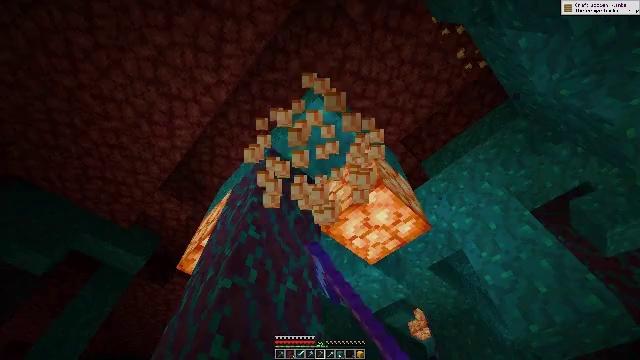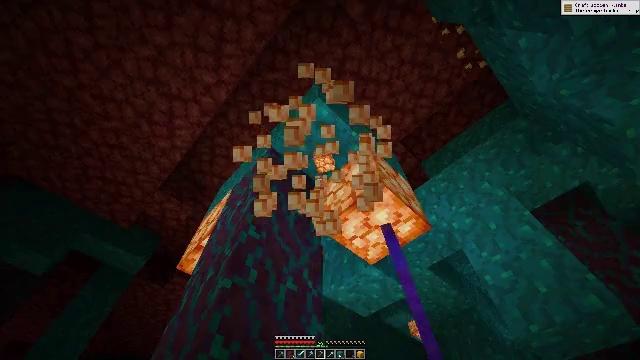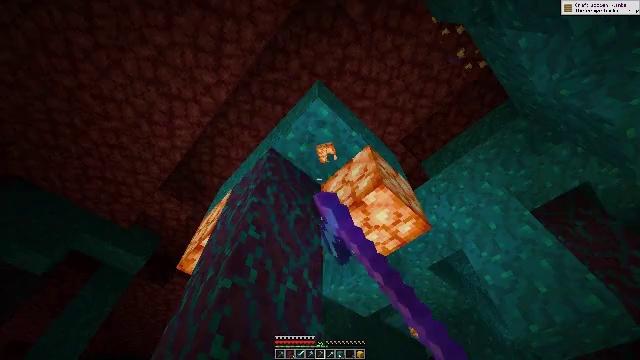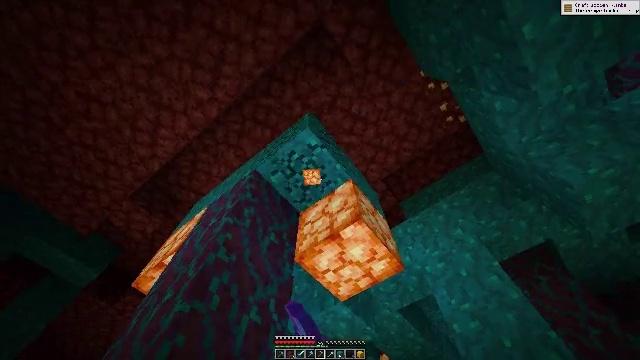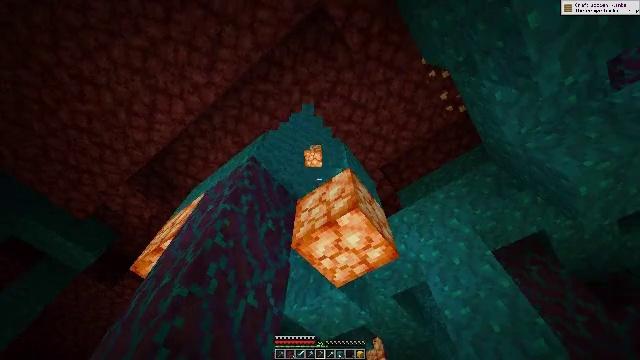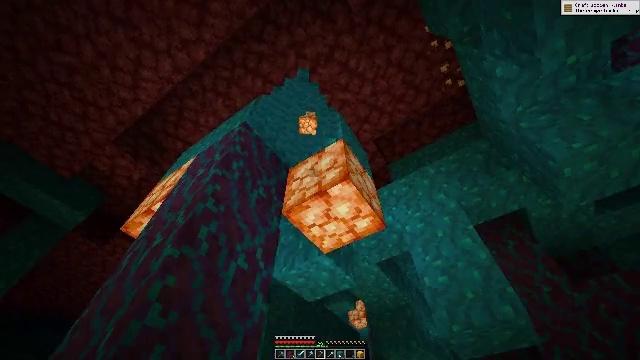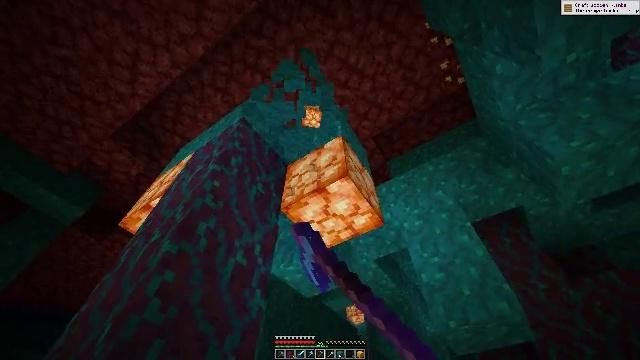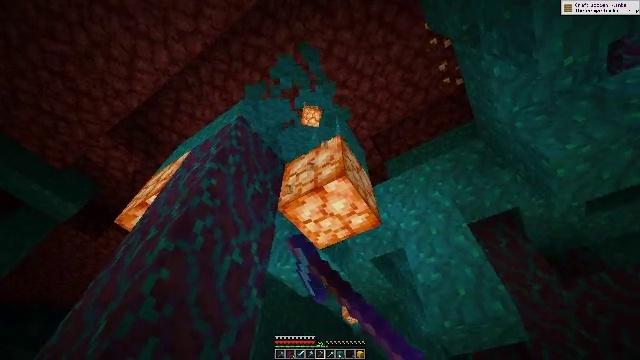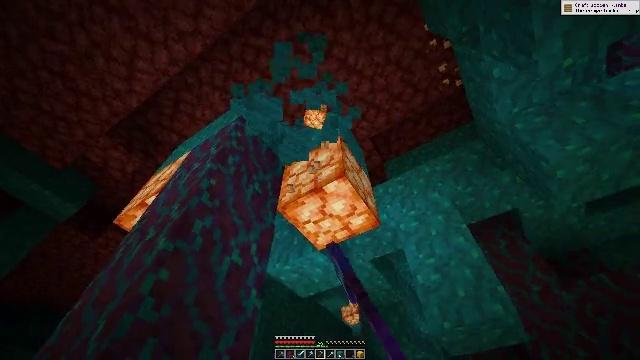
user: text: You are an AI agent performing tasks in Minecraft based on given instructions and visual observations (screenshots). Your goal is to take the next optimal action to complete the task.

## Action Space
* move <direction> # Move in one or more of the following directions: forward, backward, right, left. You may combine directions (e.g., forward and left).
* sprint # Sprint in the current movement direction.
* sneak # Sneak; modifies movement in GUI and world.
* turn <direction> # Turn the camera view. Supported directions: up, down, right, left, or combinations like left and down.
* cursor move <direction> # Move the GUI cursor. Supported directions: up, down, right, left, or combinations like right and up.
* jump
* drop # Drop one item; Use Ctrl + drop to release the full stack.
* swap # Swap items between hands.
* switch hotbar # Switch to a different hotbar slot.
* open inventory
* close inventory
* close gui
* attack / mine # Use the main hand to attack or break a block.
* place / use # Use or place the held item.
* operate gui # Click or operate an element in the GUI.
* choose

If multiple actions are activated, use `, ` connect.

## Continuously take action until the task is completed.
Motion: motion action
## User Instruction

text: Mine warped wart block.
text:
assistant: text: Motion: attack / mine
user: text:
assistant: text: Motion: attack / mine
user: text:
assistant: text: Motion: turn right and up, attack / mine
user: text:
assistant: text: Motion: turn right and down, attack / mine
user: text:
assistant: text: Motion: turn right and down, attack / mine
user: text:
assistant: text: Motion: attack / mine
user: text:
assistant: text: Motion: attack / mine
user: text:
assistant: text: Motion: attack / mine
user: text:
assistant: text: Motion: attack / mine